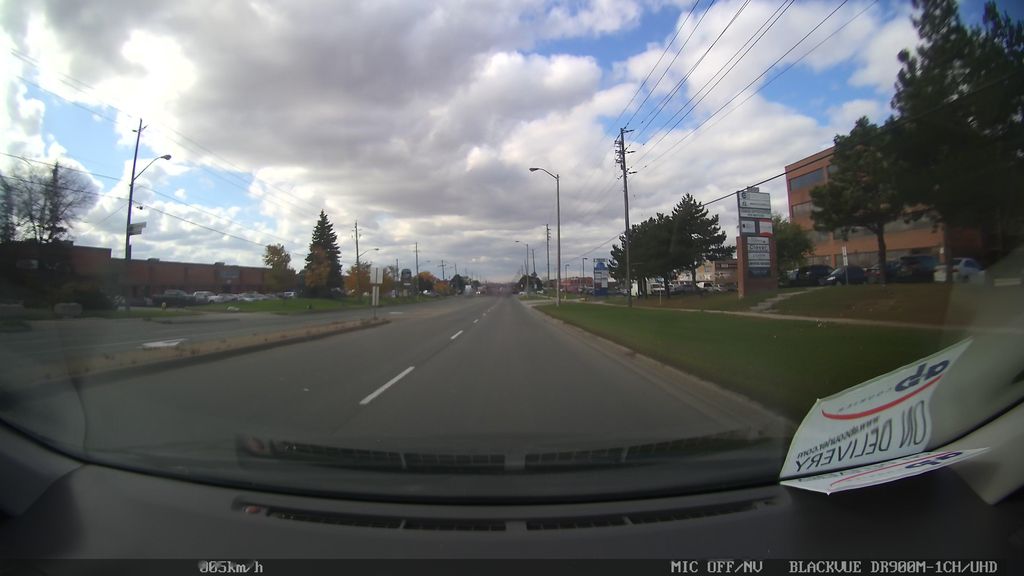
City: toronto